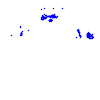
Particle: kaon